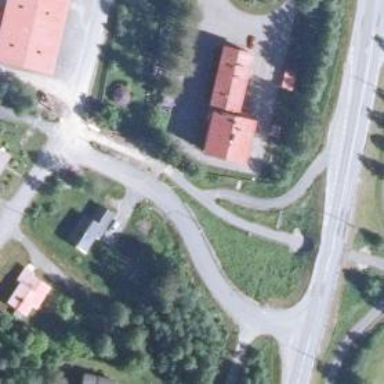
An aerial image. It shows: Cycleway.